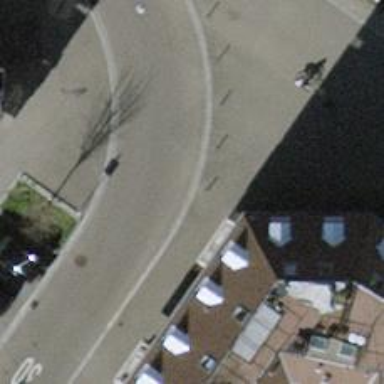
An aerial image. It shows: Bollard.